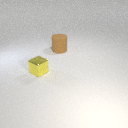
large brown rubber cylinder behind small yellow metal cube